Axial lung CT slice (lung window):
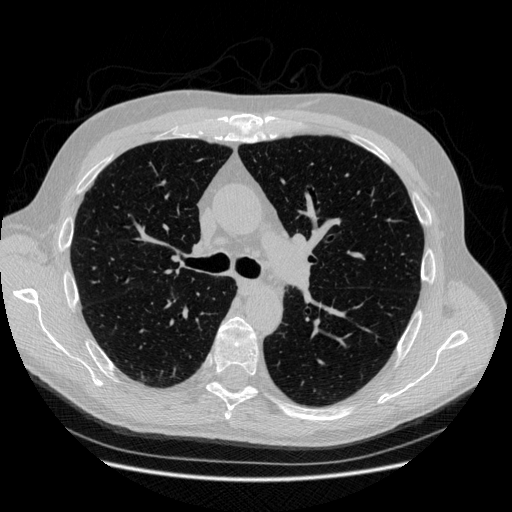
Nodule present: no